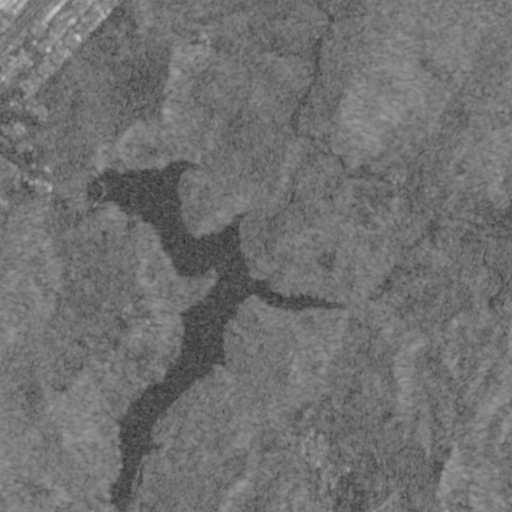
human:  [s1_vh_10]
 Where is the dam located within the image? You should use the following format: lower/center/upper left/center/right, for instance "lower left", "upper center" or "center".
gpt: The dam is located in the center left of the image.
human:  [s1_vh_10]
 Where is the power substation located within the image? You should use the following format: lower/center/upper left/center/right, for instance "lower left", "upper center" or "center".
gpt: The power substation is located in the upper left of the image.
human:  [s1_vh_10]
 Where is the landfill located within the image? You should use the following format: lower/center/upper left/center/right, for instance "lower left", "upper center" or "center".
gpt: There is no landfill in the image.

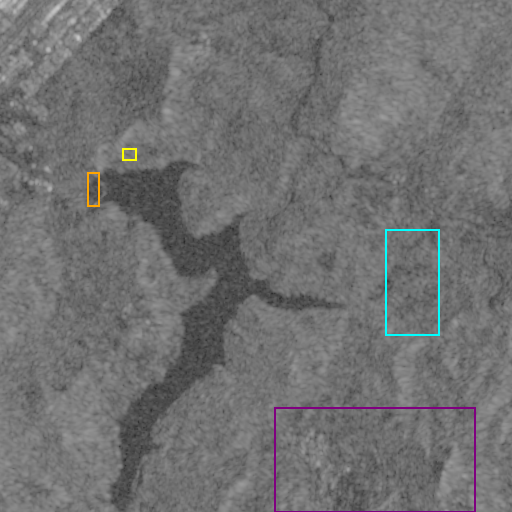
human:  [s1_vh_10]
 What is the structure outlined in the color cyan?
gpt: The structure outlined in cyan is a crop field.
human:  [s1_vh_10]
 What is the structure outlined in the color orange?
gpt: The structure outlined in orange is a dam.
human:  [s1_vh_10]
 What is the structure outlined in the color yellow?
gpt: The structure outlined in yellow is a power substation.
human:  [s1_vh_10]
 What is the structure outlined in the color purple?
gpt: The structure outlined in purple is a quarry.
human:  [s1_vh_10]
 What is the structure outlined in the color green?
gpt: There is no green outline.